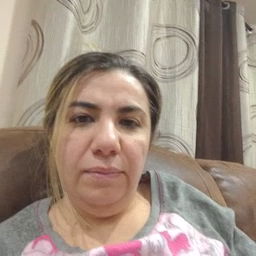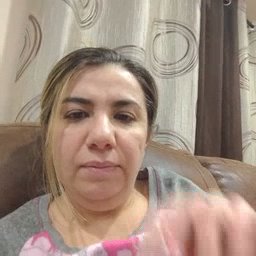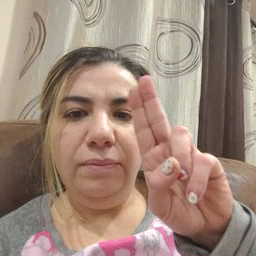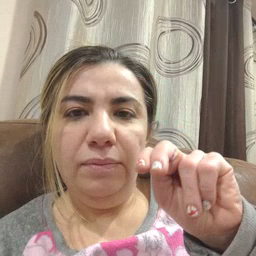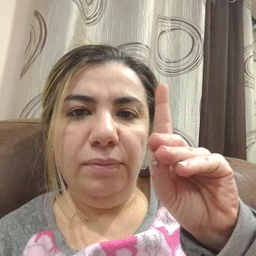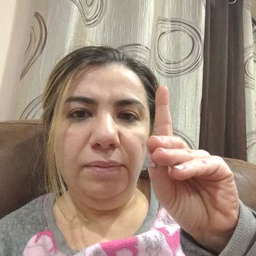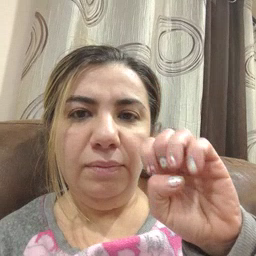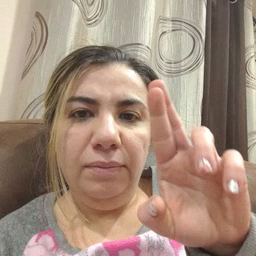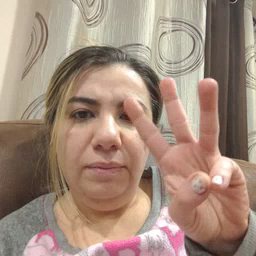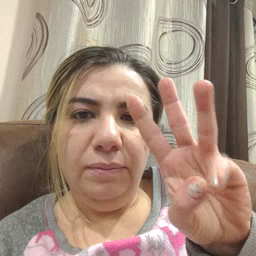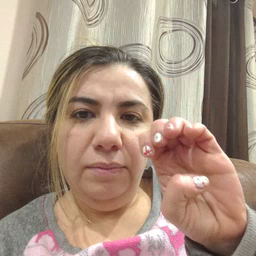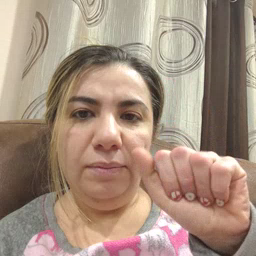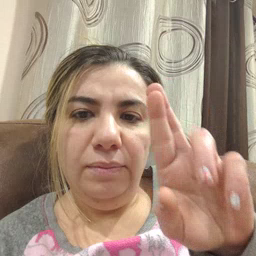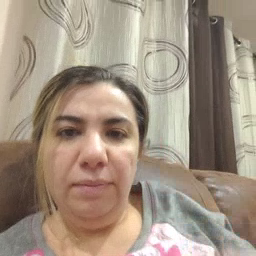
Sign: underwear